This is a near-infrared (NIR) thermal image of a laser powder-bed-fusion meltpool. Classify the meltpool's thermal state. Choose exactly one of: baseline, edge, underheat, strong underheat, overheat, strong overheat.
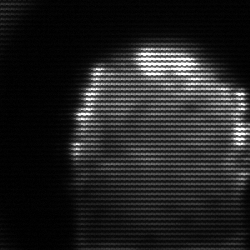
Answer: baseline